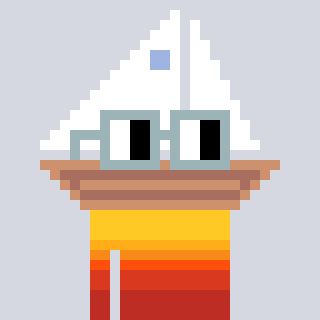
a pixel art character with square dark gray glasses, a sailboat-shaped head and a bege-colored body on a cool background